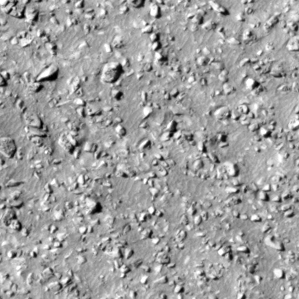
Label: non_frost